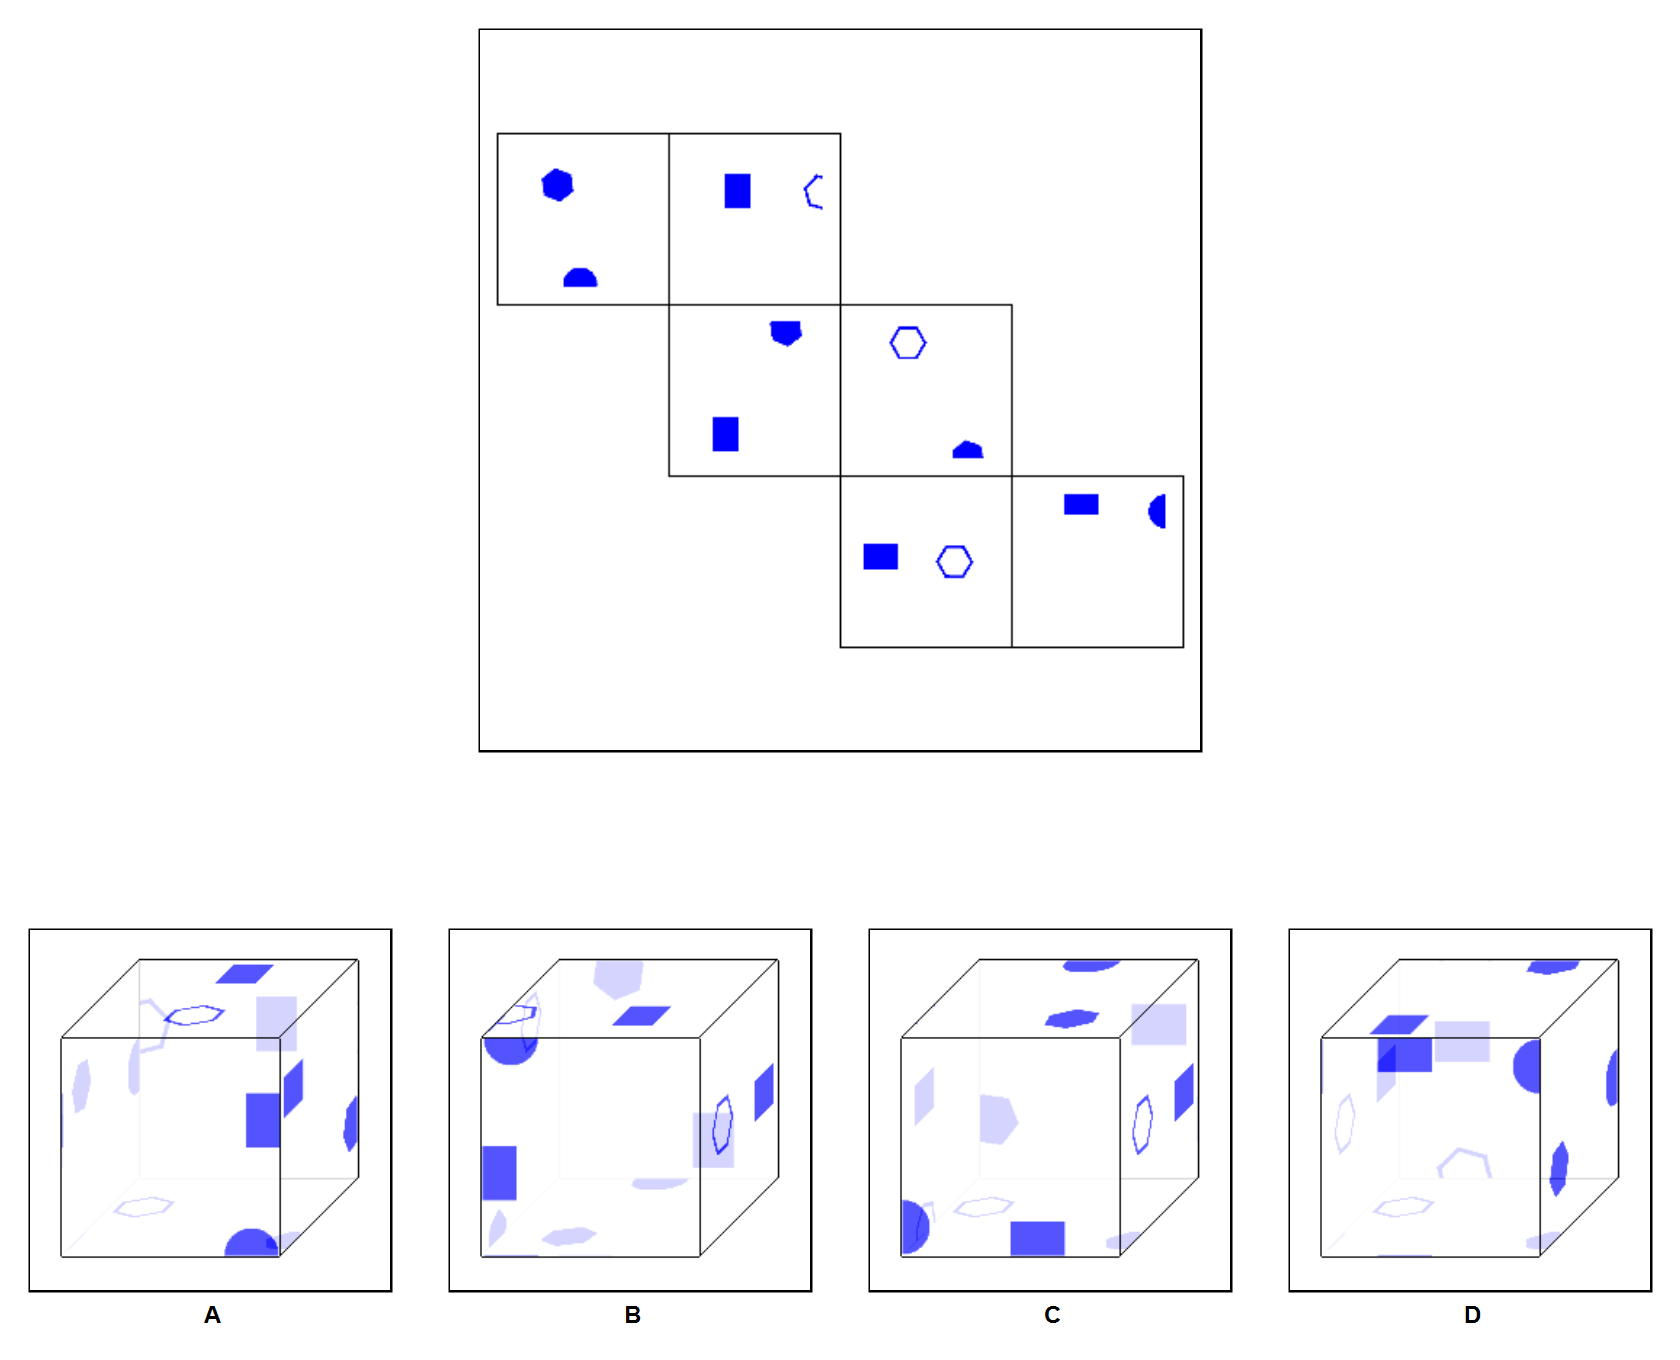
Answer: C